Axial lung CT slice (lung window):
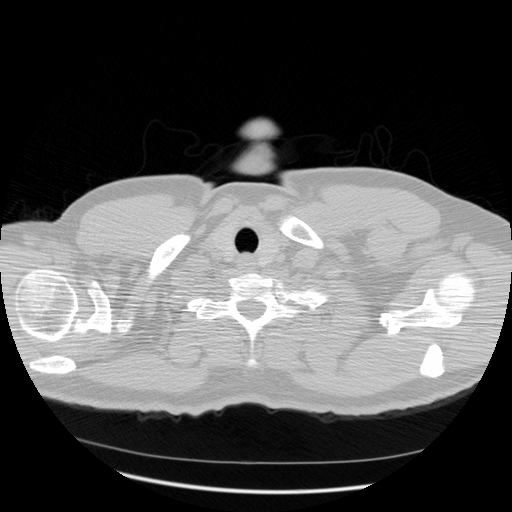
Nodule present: no